Question: Im trying to achive this on a windows phone 8 project:

I want to have a number of rows filled with elements (images in this case) that i can scroll in the horizontal, having the ability to click on them and navigate to a new page, besides that, i want that list to be scrollable on the vertical
For example, i would scroll down til i saw Row 10, then on Row 10 i wouls scroll to the right until i get to the image 8, and when i pressed it i would navigate to another page.
if anyone could give me a clue on how to make this happen i would appreciate
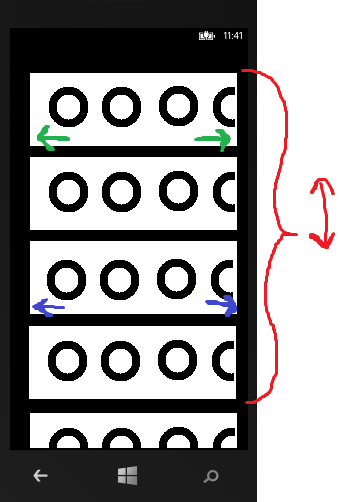
Answer: Maybe this will help you. Put a 'Scrollviewer' inside a 'ListBox' Datatemplate with Horizontal 'scrollBarVisibility'.
'''
<ListBox Grid.Row="1" Name="listBoxClient">
<ListBox.ItemTemplate>
<DataTemplate>
<ScrollViewer VerticalAlignment="Top" HorizontalScrollBarVisibility="Auto" VerticalScrollBarVisibility="Disabled" Width ="400">
<StackPanel Orientation="Horizontal">
<Image Source="{Binding YourImageSource}" Width="YourWidth" Height="YourHeight" Tap="Iamge_Tap"/>
</StackPanel>
</ScrollViewer>
</DataTemplate>
</ListBox.ItemTemplate>
</ListBox>
'''
'''
private void Iamge_Tap(object sender, System.Windows.Input.GestureEventArgs e)
{
NavigationService.Navigate(new Uri("Your page path",UriKind.Relative));
}
'''